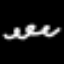
Label: squiggle